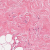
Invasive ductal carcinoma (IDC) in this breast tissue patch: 0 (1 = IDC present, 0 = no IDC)